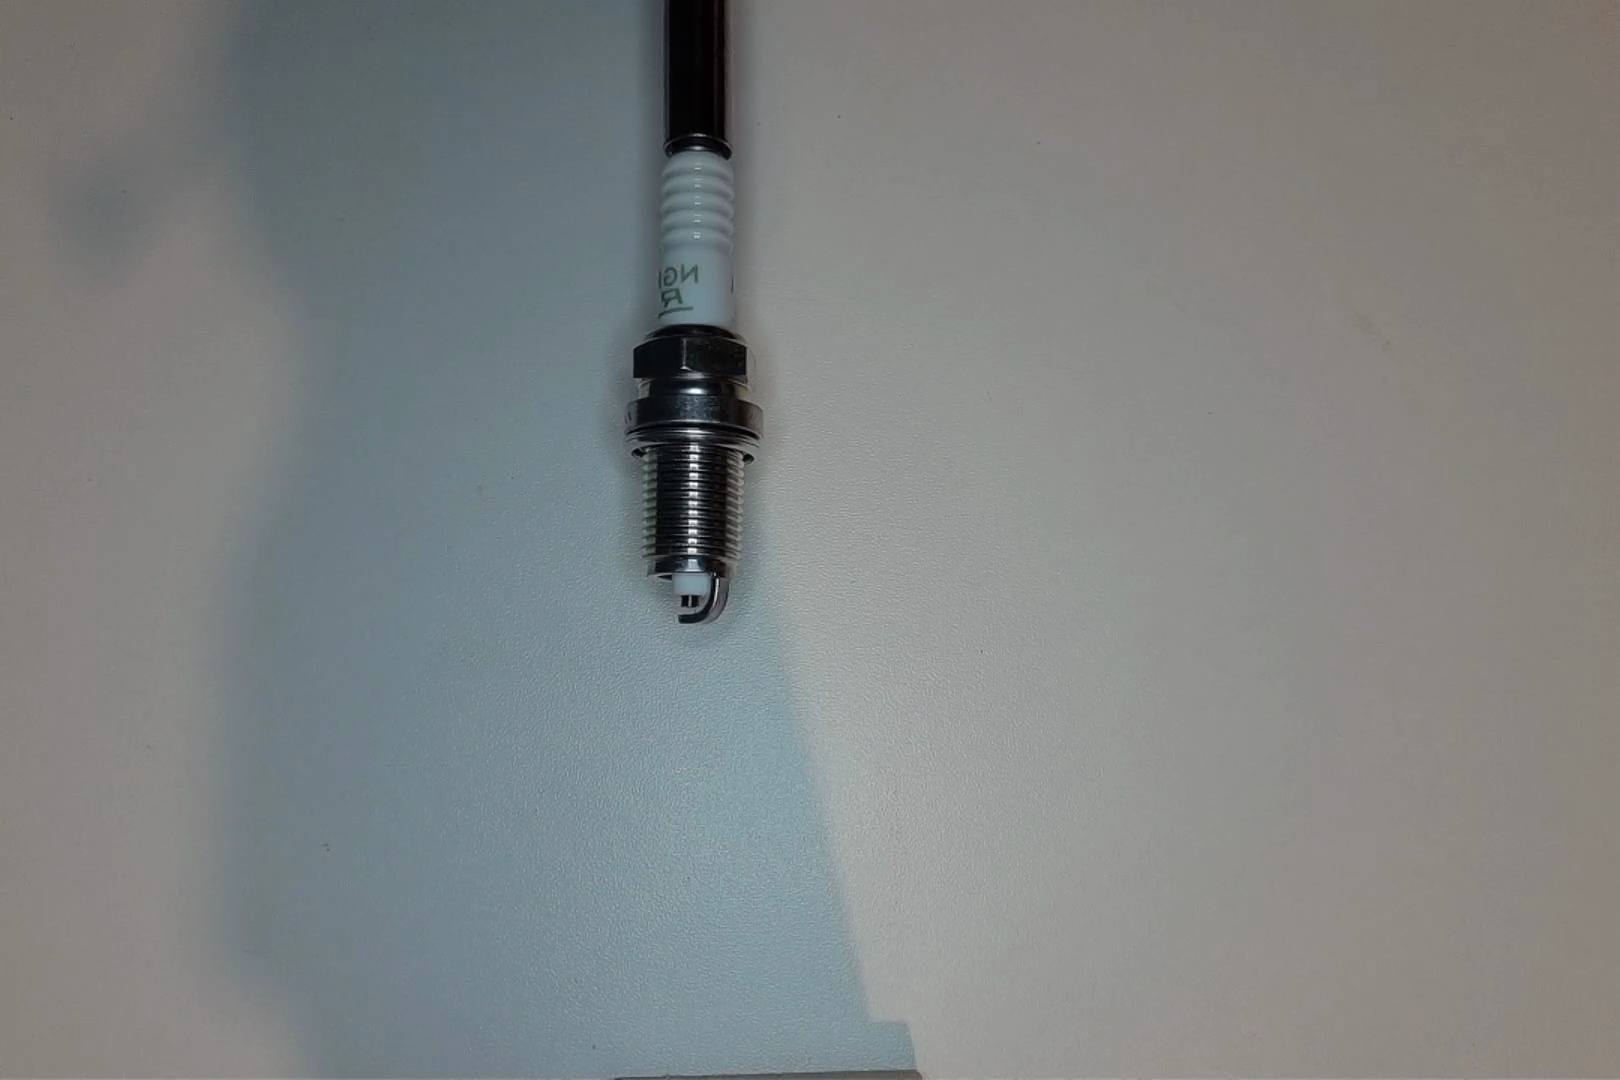
Label: no anomaly